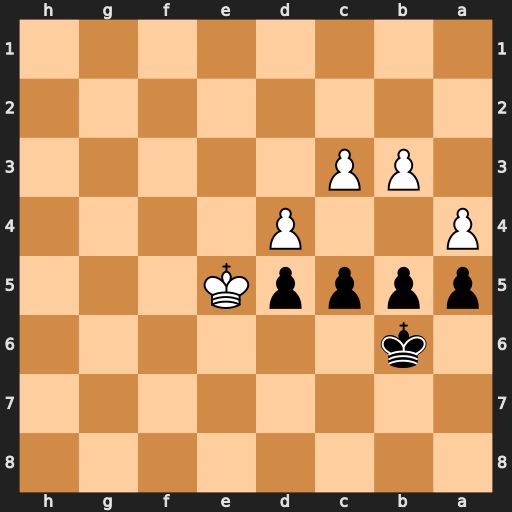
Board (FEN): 8/8/1k6/ppppK3/P2P4/1PP5/8/8
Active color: b
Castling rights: -
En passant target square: -
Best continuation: c4 bxc4 bxa4